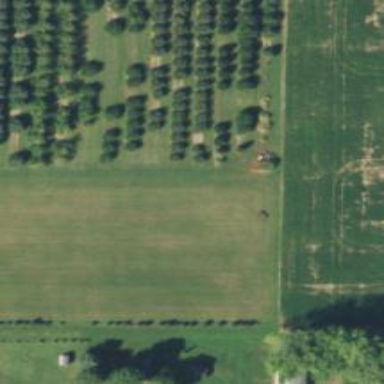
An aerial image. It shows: Row of trees in natural setting.